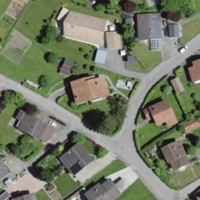
EUNIS habitat code: 54
Species observed at this site:
Acer pseudoplatanus